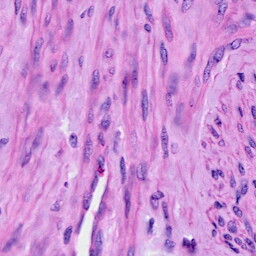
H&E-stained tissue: Cervix